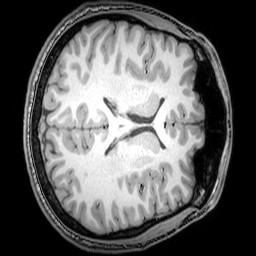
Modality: T1w
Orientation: axial
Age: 23
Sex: male
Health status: healthy
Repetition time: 0.081 s
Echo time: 0.037 s